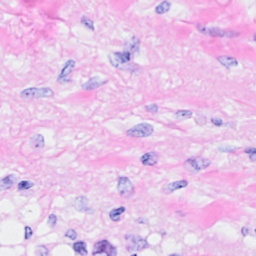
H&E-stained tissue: Breast